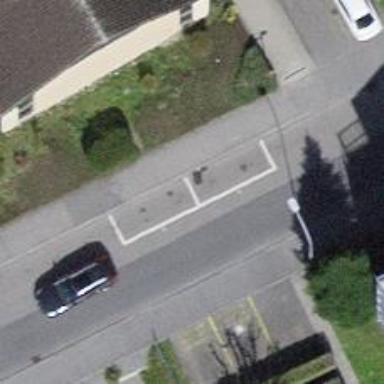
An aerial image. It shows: Parking lane with parallel orientation.